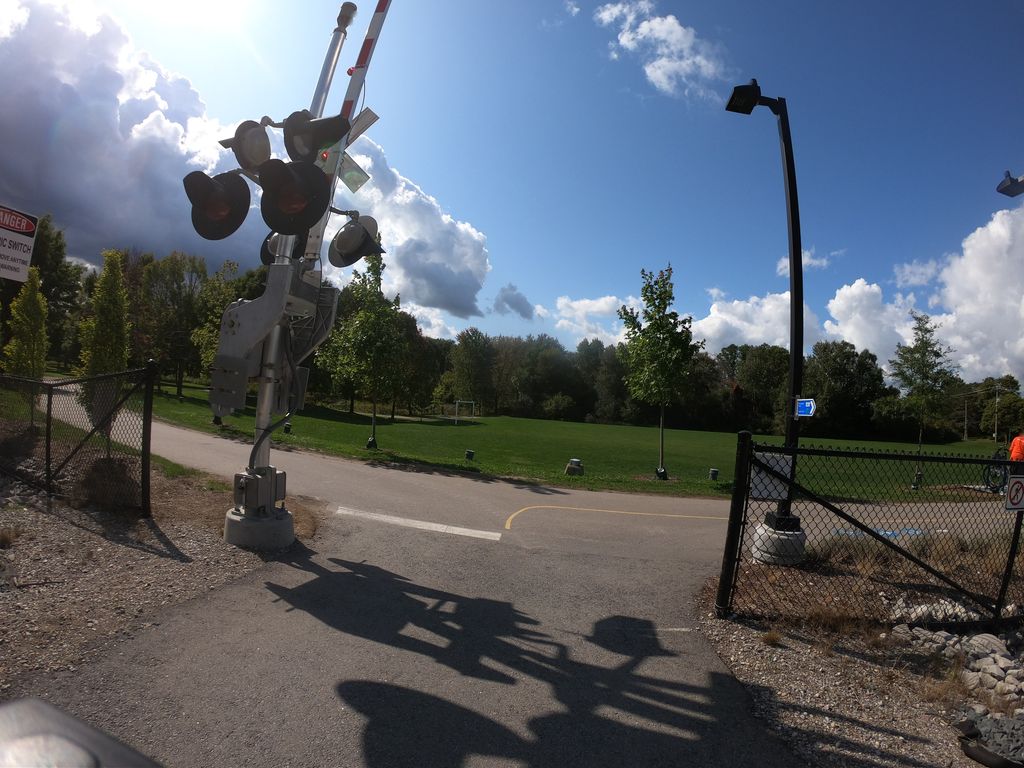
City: kitchener-waterloo